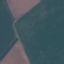
Label: AnnualCrop